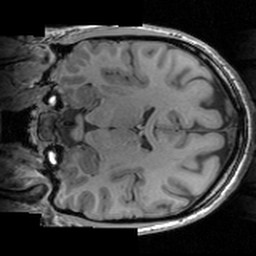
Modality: T1w
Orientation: coronal
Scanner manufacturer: siemens
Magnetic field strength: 3 T
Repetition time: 1.63 s
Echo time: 0.00311 s